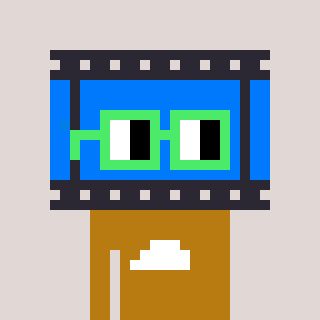
a pixel art character with square light green glasses, a film strip-shaped head and a gold-colored body on a warm background